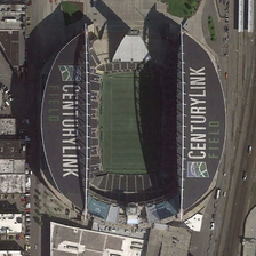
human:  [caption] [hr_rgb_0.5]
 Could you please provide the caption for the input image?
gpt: Two big roads are near the stadium without the roof.

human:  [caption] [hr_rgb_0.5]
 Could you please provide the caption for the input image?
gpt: The stadium is between several buildings and railways.

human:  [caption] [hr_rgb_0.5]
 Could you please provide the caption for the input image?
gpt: The stadium is between several buildings and the railway.

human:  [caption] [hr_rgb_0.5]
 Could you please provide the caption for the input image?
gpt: the stadium has a black roof and is marked in english .

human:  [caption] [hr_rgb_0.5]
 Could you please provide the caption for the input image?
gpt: There are two main roads near the stadium with no roof.